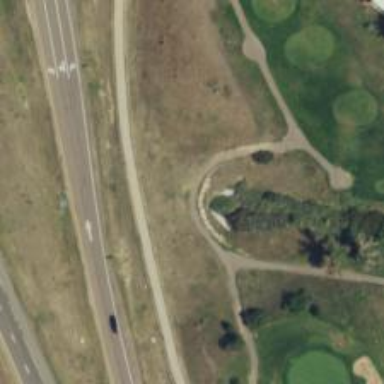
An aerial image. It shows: High-quality path for golf carts on grade 1 tracktype.